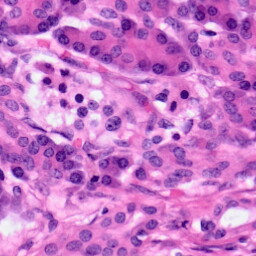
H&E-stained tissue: Pancreatic